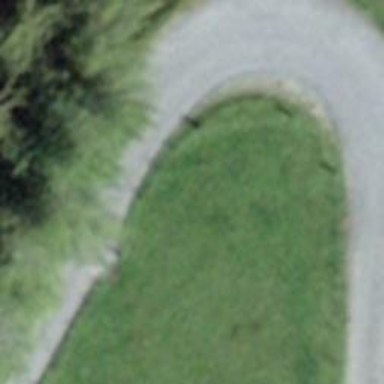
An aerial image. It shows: Unclassified road.